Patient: sex F, age 58
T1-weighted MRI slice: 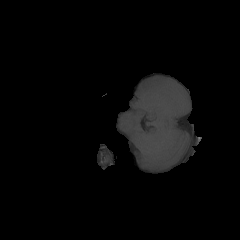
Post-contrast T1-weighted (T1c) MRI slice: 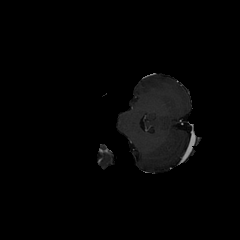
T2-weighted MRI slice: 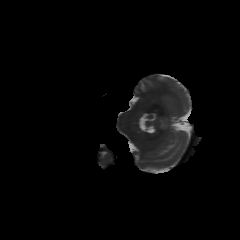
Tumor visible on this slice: no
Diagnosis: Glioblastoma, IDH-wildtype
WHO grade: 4